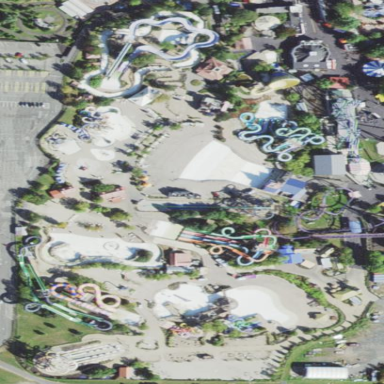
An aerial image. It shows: Water park.